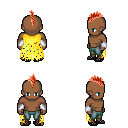
a pixel art fantasy rpg character, male body template, human, dark skin, yellow tattered cape, teal pants, red mohawk hairstyle, white cloth bracers, ghillies, four views (front, back, left, right), 2x2 character sprite sheet, small pixel art, hard edges, no anti-aliasing